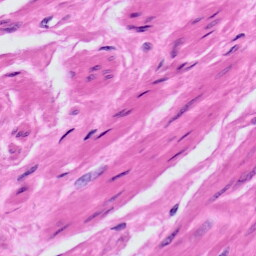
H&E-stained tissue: Prostate